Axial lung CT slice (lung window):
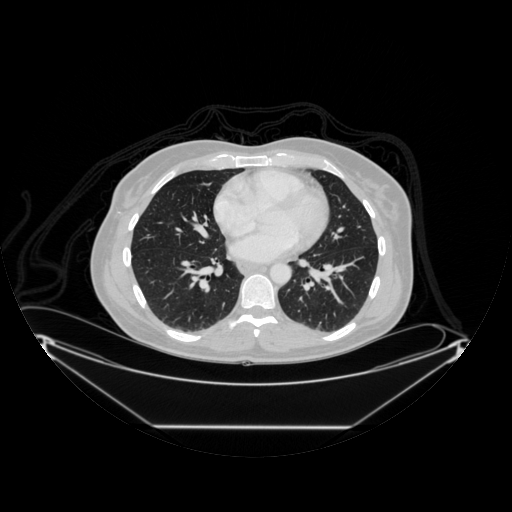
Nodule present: no